Aerial crown-view tile of a tropical tree (Barro Colorado Island, Panama), acquired 20250715:
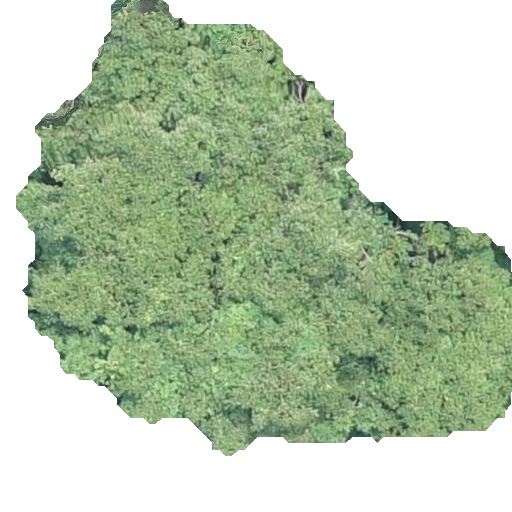
Species: Tachigali panamensis
GBIF accepted scientific name: Tachigali panamensis
Crown area: 226.063 m²